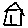
Label: house